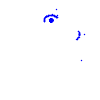
Particle: pion